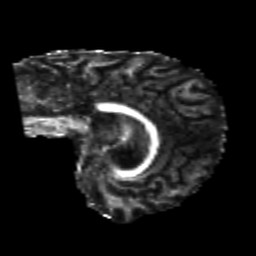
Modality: FA
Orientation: sagittal
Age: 24
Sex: male
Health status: healthy
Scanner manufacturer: philips
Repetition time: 7.384 s
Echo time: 0.08599 s